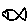
Label: fish